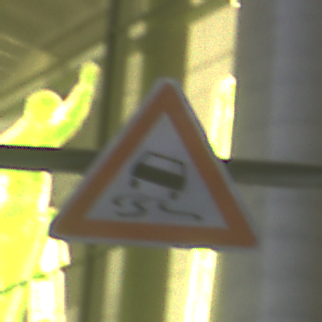
Verkehrszeichen: SchleuderOderRutschgefahr
Umgebung: Outdoor, Urban
Tageszeit: Night
Wetter: PartlyCloudy
Licht: Artificial
Jahreszeit: NotSpecified
Kontrast: HighContrast